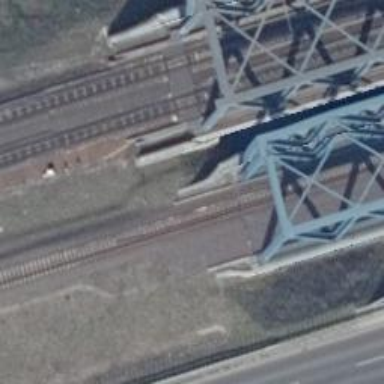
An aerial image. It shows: Railway milestone.